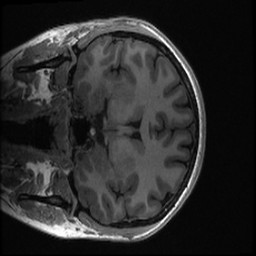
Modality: T1w
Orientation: coronal